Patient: sex M, age 79
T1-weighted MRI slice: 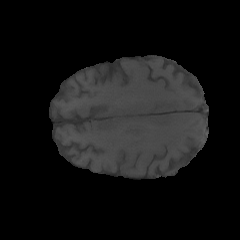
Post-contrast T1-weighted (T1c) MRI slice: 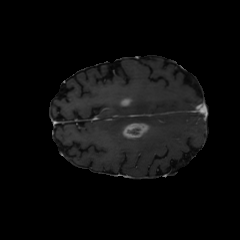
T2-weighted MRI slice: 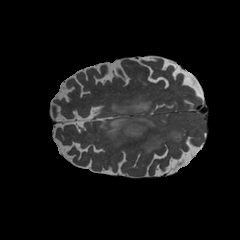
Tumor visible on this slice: yes
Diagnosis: Glioblastoma, IDH-wildtype
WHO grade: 4